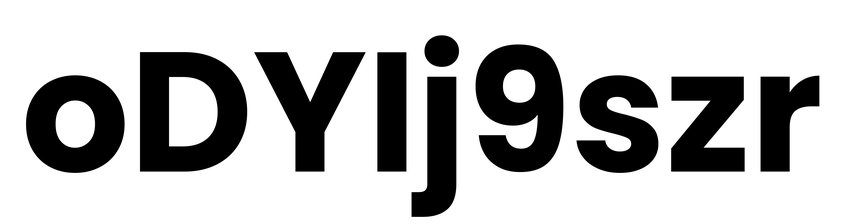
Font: Poppins-Bold